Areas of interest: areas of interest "Commercial service"
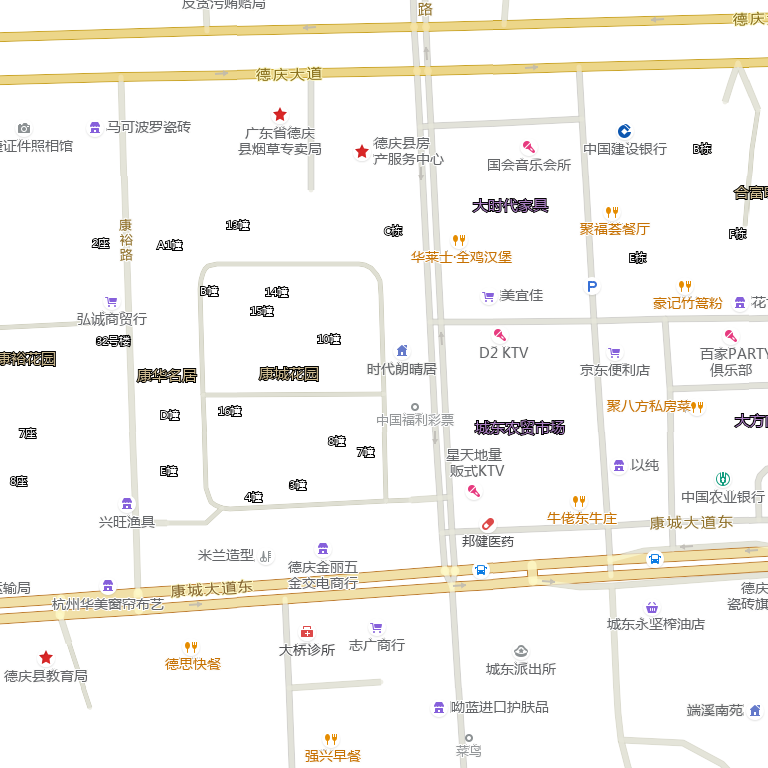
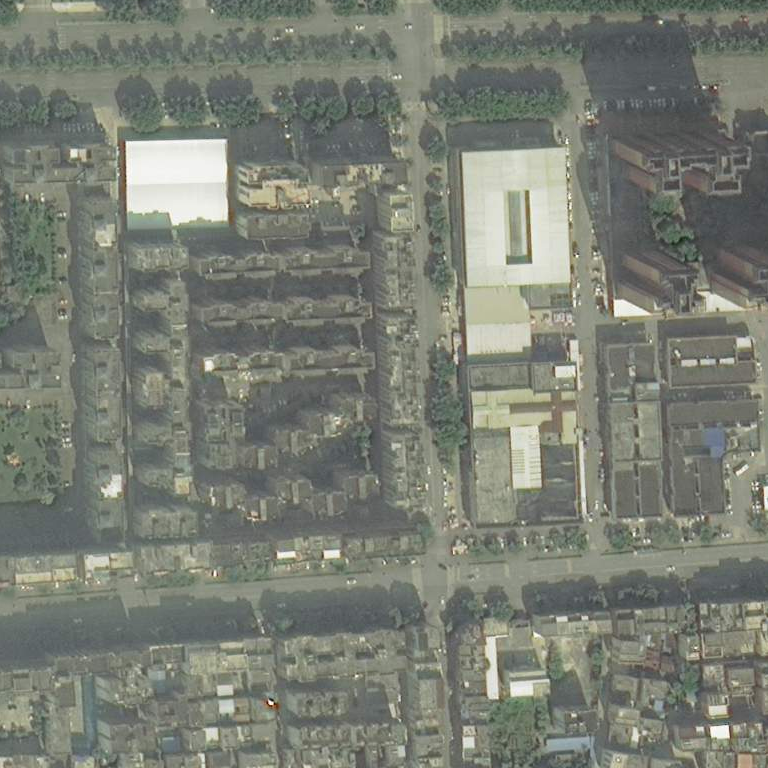